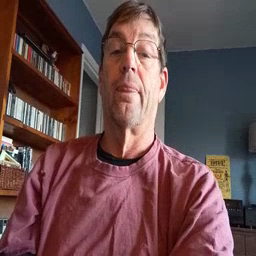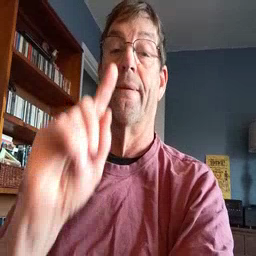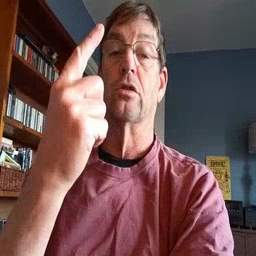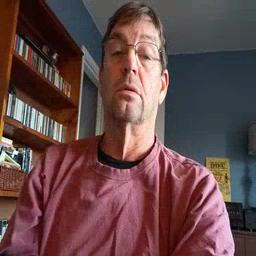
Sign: first